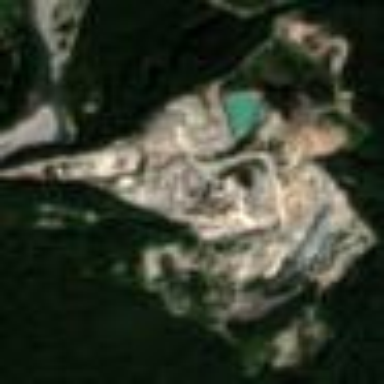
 where aggregate resources are extracted."